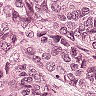
Metastatic tissue present: yes